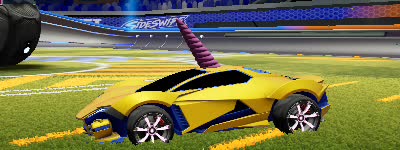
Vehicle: werewolf